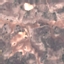
Land use / land cover class: HerbaceousVegetation